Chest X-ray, PA view. Patient: 52 years old, sex M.
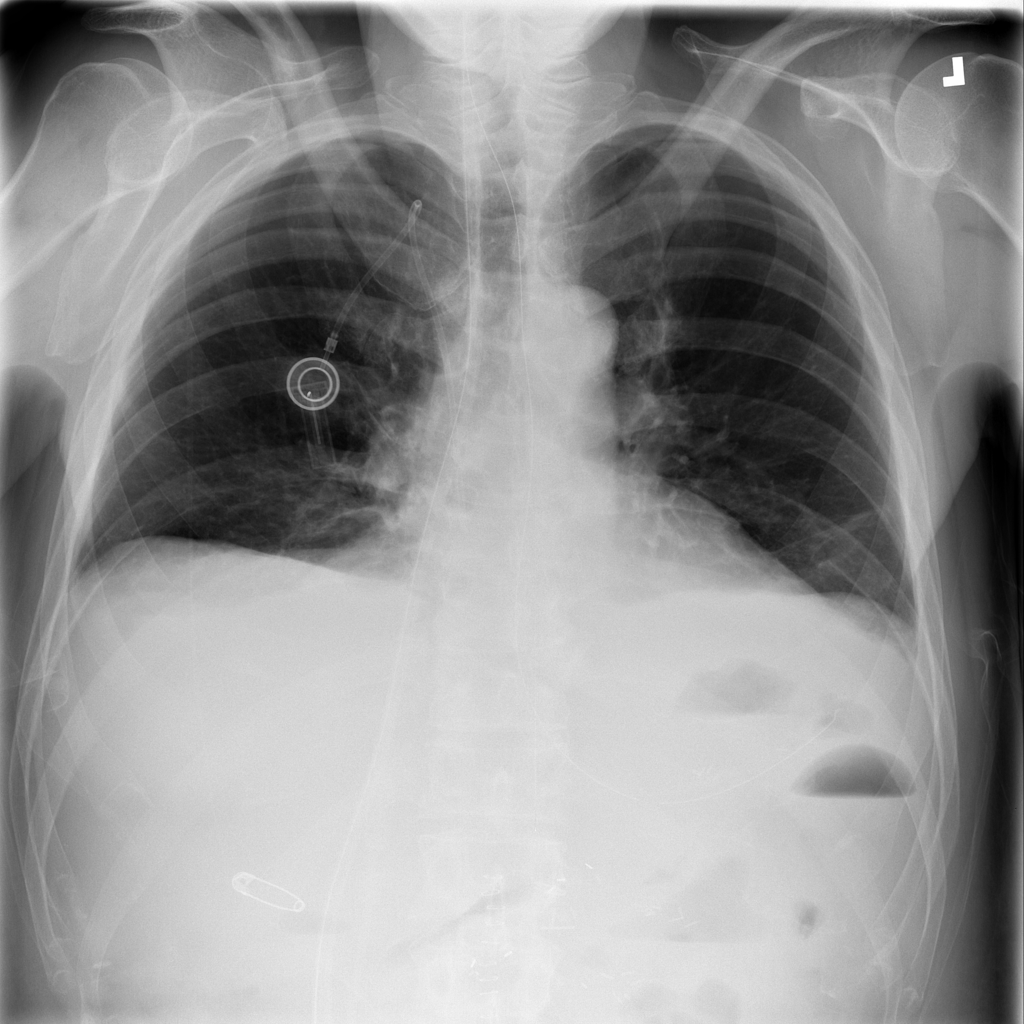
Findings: Atelectasis, Effusion, Infiltration